Field crop: maize
Growth stage: 2
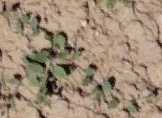
Species: convolvulus